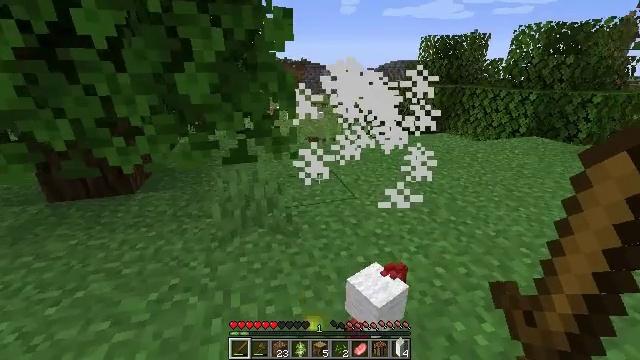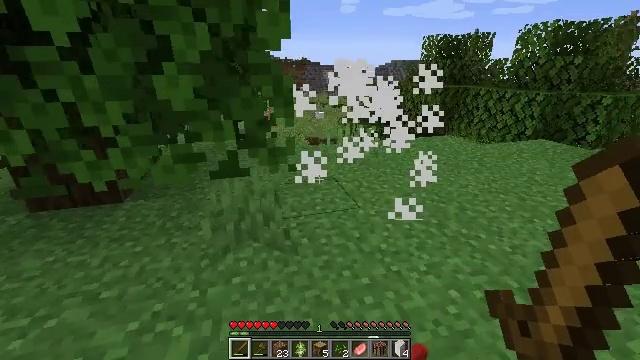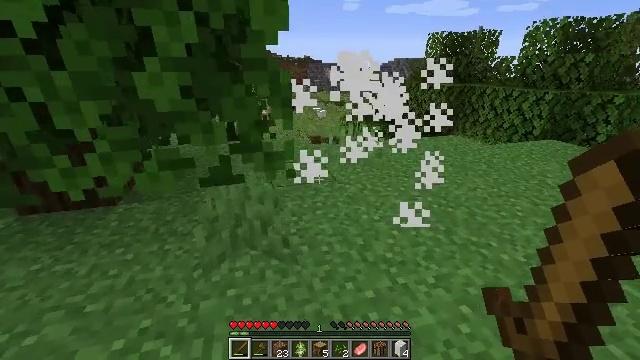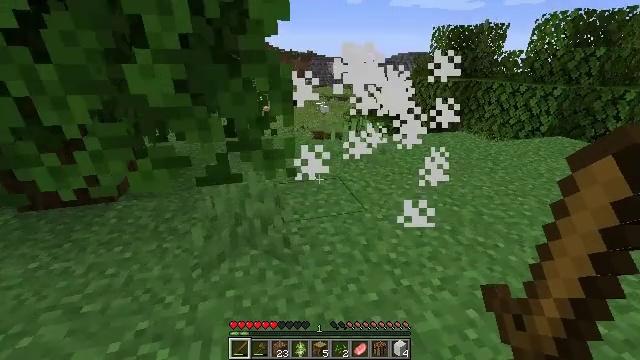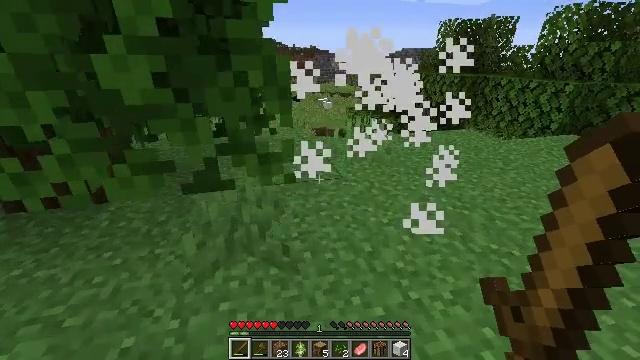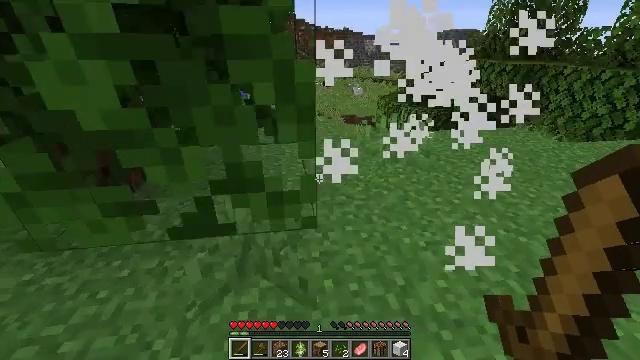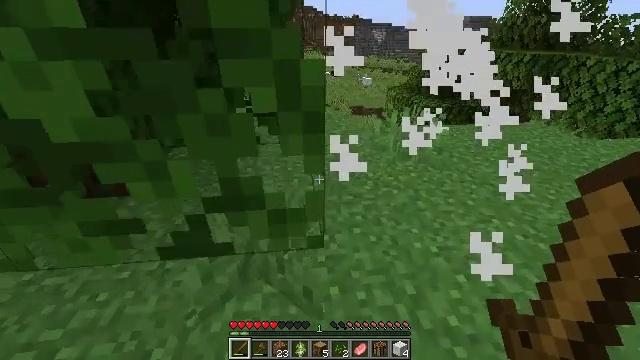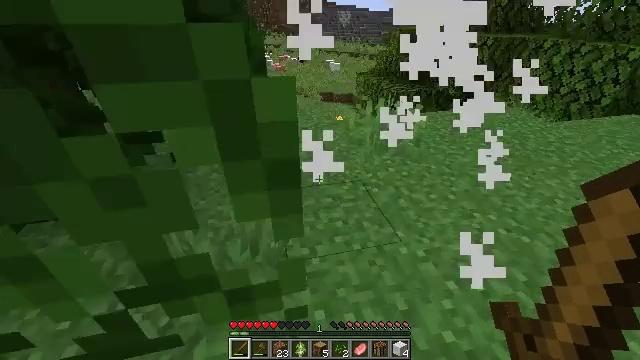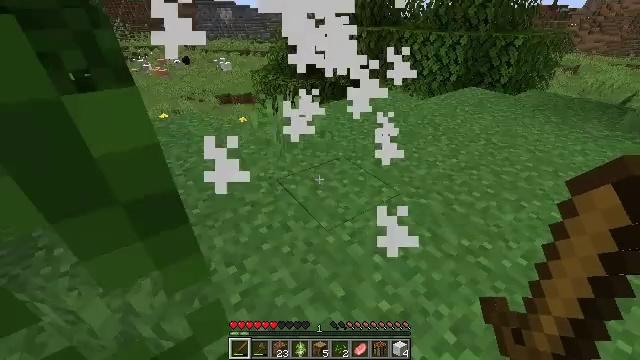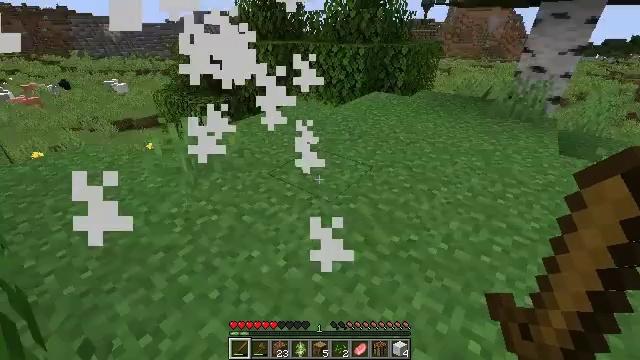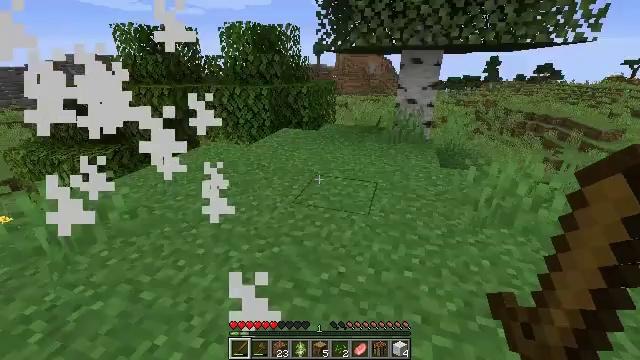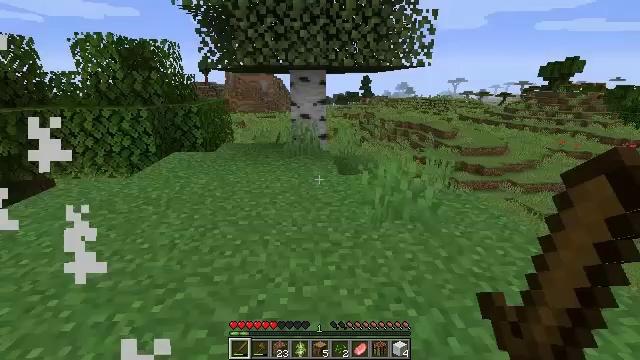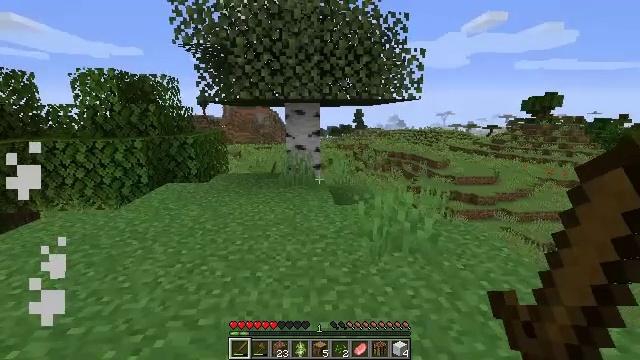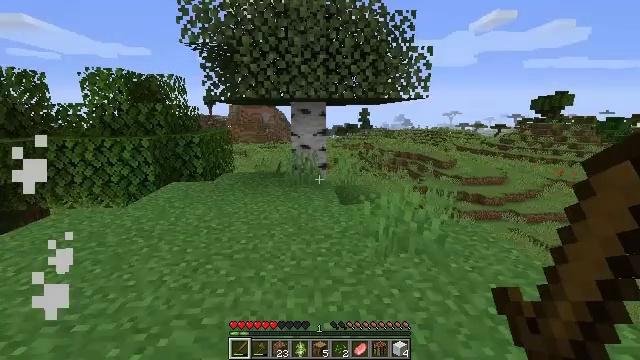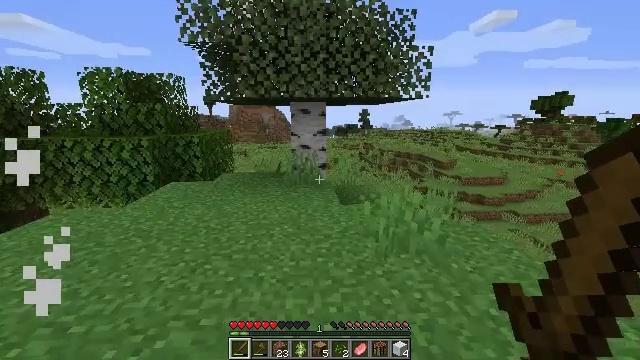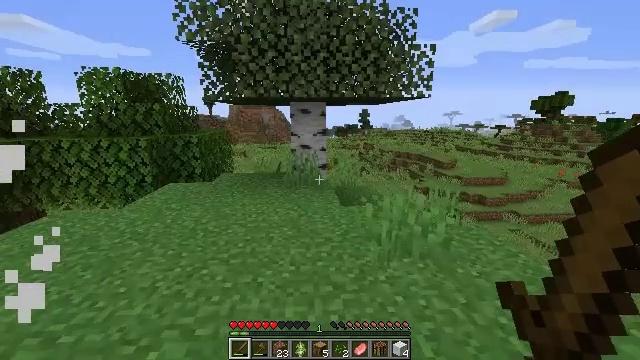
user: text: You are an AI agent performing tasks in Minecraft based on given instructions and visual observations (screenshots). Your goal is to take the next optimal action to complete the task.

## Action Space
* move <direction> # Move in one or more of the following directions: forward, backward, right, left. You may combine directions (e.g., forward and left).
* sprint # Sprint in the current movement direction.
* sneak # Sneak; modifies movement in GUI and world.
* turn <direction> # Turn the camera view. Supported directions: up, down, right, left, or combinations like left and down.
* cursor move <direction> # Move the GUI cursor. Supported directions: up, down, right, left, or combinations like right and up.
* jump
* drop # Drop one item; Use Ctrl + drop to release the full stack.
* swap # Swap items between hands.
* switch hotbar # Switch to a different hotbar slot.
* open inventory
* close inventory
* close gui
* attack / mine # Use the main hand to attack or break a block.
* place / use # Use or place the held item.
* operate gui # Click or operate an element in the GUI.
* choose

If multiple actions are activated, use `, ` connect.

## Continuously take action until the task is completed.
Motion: motion action
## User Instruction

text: Collect the grass block using a shovel.
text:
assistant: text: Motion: move forward
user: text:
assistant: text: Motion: move forward
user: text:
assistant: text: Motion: move forward, turn down
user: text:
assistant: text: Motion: move forward
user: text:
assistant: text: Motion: move forward, turn left and down
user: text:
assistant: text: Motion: move forward, turn left and down
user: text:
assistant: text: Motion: move forward, turn right and down
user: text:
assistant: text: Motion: move forward, turn right
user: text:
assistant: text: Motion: move forward, turn right and up
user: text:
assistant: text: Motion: move forward, turn right and up
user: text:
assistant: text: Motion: turn right and up
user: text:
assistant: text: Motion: turn right and up
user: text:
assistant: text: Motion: turn left
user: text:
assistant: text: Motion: no_op
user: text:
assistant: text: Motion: move forward
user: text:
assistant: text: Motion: move forward
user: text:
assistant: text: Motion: move forward, turn right
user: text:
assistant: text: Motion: move forward, turn down
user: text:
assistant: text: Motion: move forward, turn left and down
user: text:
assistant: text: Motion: turn down
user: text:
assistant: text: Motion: no_op
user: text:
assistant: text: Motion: no_op
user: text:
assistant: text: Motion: no_op
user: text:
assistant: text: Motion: no_op
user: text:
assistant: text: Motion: turn right
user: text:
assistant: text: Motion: no_op
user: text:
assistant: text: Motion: turn right and down
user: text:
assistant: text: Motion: turn right and down
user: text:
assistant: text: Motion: turn right and down
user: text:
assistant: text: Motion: turn right and down